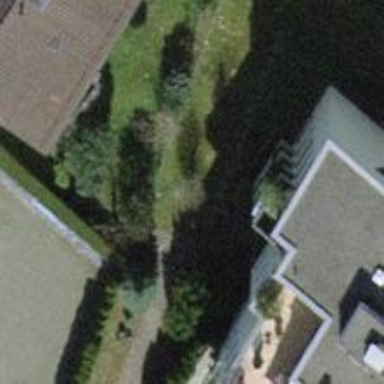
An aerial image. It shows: Urban tree adds touch of nature to the surroundings.